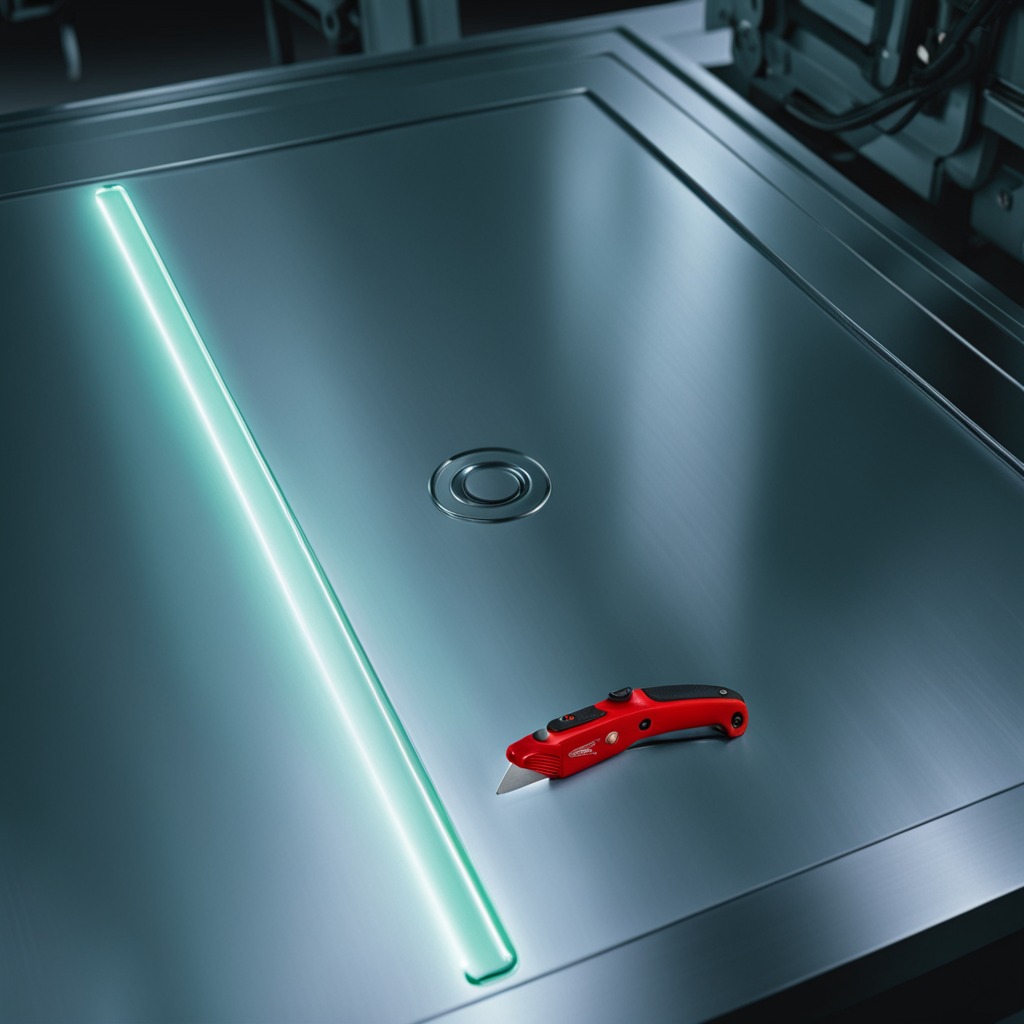
A utility knife is lying on a metal table in a machine shop under fluorescent lights.